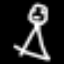
Label: angel